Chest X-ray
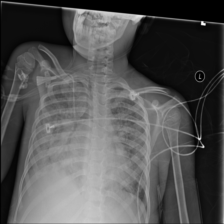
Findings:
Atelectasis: negative
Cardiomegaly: negative
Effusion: negative
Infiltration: positive
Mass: negative
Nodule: positive
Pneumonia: negative
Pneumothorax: negative
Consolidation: negative
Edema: negative
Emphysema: negative
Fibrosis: negative
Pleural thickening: negative
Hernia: negative